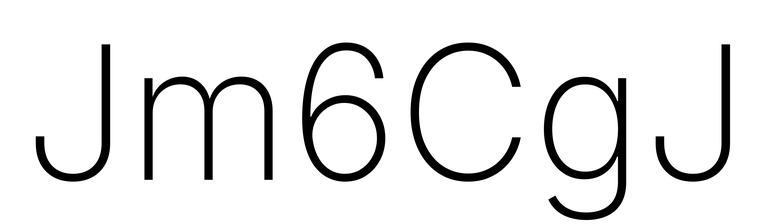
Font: Inter_ExtraLight